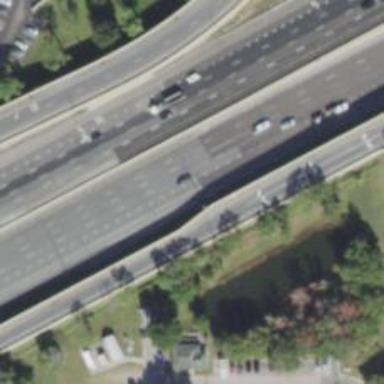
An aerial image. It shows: Motorway link with asphalt surface. It has half diamond junction.